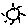
Label: sun